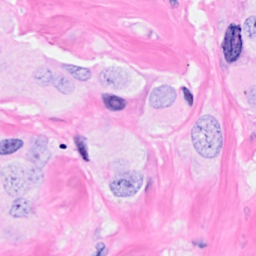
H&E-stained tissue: Breast